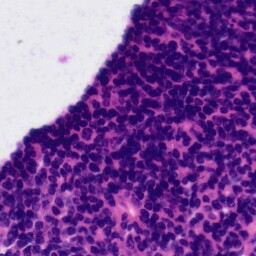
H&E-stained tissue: Tonsil